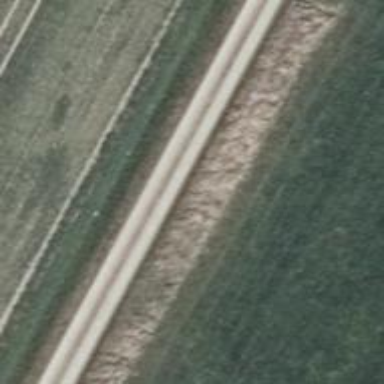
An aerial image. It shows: Paved track with grade 1 tracktype.